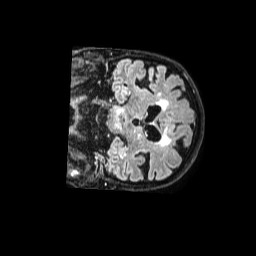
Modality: FLAIR
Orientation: coronal
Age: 73
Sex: male
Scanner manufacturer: philips
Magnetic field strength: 1.5 T
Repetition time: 4.8 s
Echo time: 0.3383 s